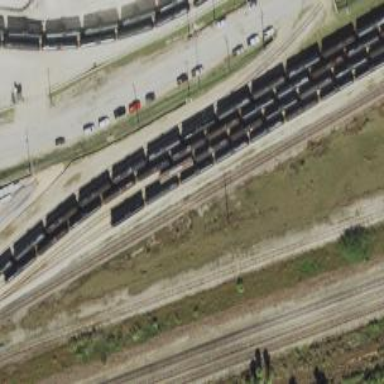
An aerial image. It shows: Rail spur service.